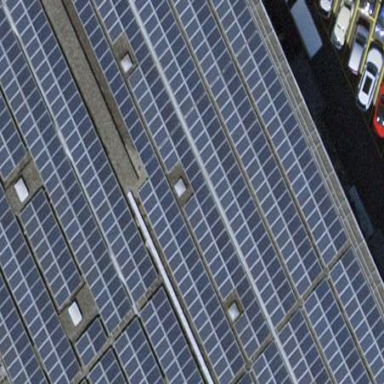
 consisting of solar photovoltaic panels."